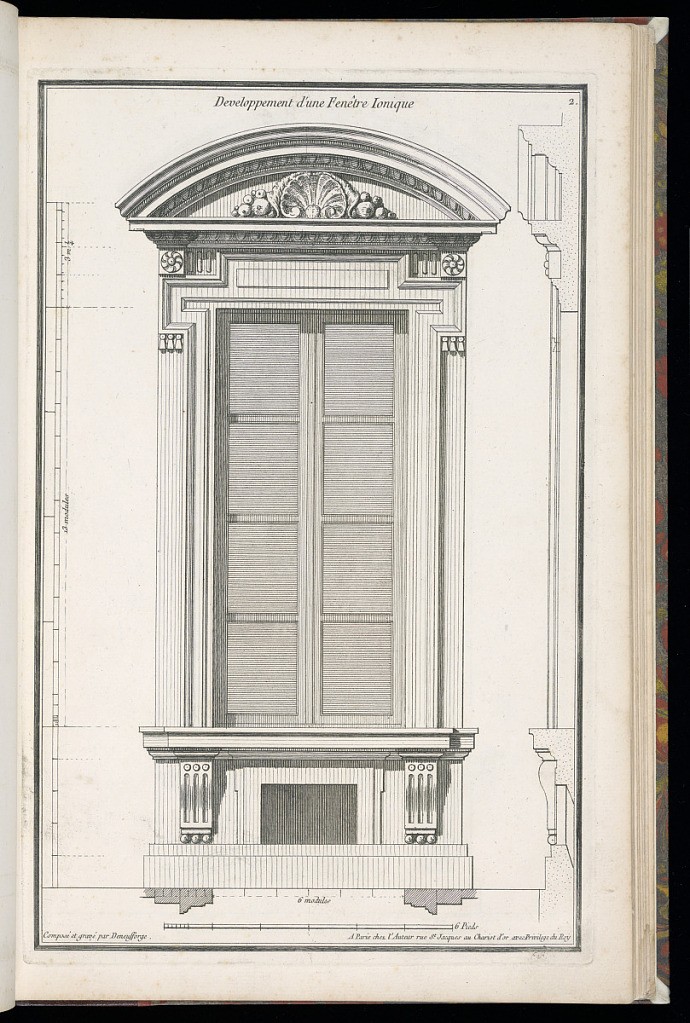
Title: Developpement d'une Fenêtre Ionique
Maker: Jean-François de Neufforge, Flemish, 1714–1791
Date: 1768
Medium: Engraving on paper
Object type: Print
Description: Design and profile of a window decorated according to the Doric order and with a shell motif in the pediment. The plate is signed and numbered.